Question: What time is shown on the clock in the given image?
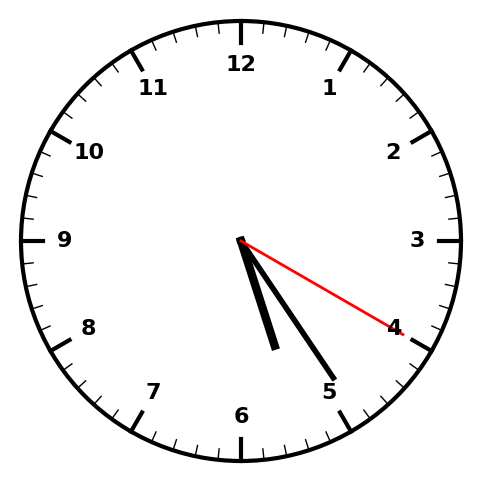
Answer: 05:24:20